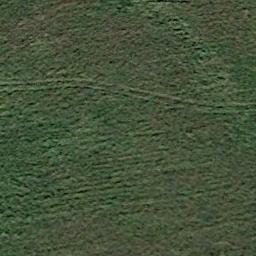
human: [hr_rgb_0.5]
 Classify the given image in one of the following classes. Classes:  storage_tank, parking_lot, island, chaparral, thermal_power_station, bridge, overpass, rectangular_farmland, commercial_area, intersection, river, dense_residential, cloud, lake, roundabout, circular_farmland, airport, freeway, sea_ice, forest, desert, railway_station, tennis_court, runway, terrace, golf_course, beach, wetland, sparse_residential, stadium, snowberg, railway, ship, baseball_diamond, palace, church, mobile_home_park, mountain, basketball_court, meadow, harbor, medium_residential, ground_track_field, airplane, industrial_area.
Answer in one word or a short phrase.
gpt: meadow